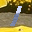
Label: 1